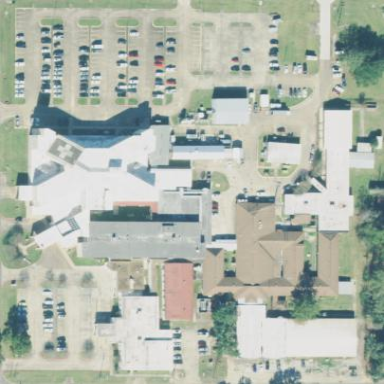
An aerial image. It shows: Healthcare facility identified as hospital.